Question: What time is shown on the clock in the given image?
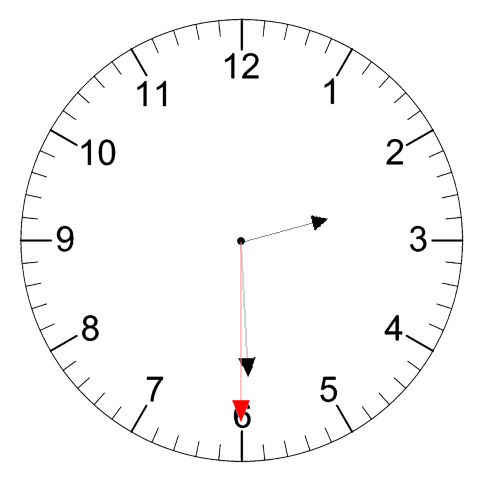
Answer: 02:29:30